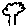
Label: tree